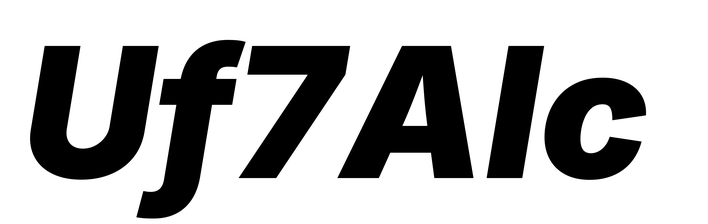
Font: Inter-Italic_Black_Italic